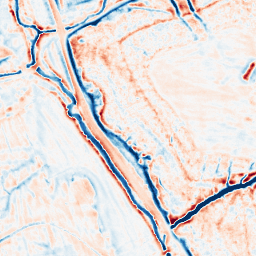
Category: edge_preserving
Decomposition family: bilateral
Decomposition parameters: d: 15
sigma_color: 25
sigma_space: 100
Upsampling method: bilinear
Upsampling parameters: scale: 4
Upsampling scale: 4